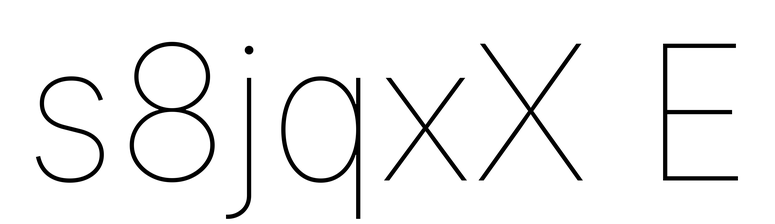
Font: Inter_Thin